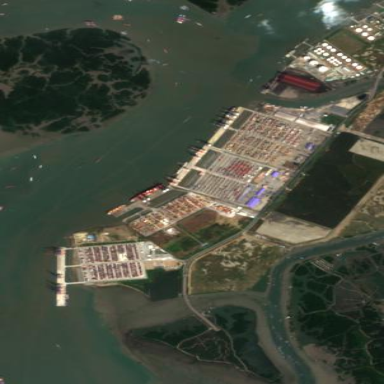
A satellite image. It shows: Industrial area designated as port.